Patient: sex M, age 51
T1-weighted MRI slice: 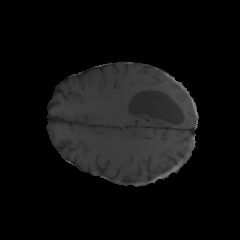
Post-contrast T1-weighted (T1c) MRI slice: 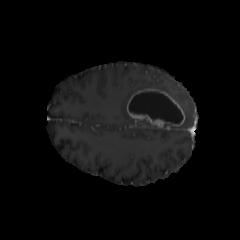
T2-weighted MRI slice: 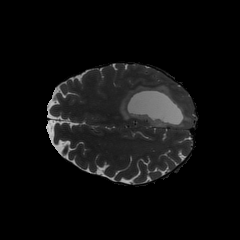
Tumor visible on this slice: yes
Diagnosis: Glioblastoma, IDH-wildtype
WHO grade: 4